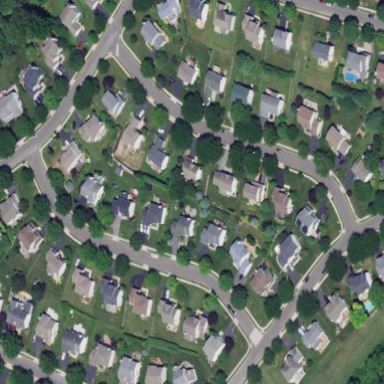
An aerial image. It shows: Neighborhood.